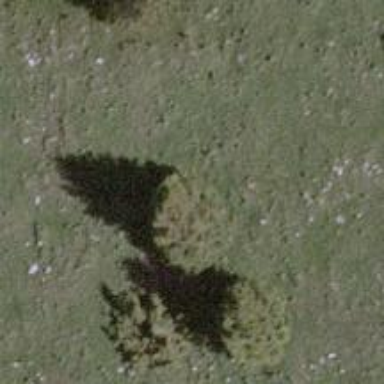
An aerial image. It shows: Single tag "natural: tree."